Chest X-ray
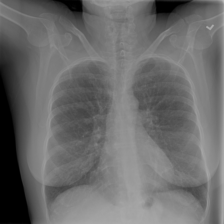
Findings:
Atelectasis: negative
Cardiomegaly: negative
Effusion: negative
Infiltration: negative
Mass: negative
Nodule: negative
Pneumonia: negative
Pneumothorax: negative
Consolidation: negative
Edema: negative
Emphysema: negative
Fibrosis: negative
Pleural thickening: negative
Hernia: negative